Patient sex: F
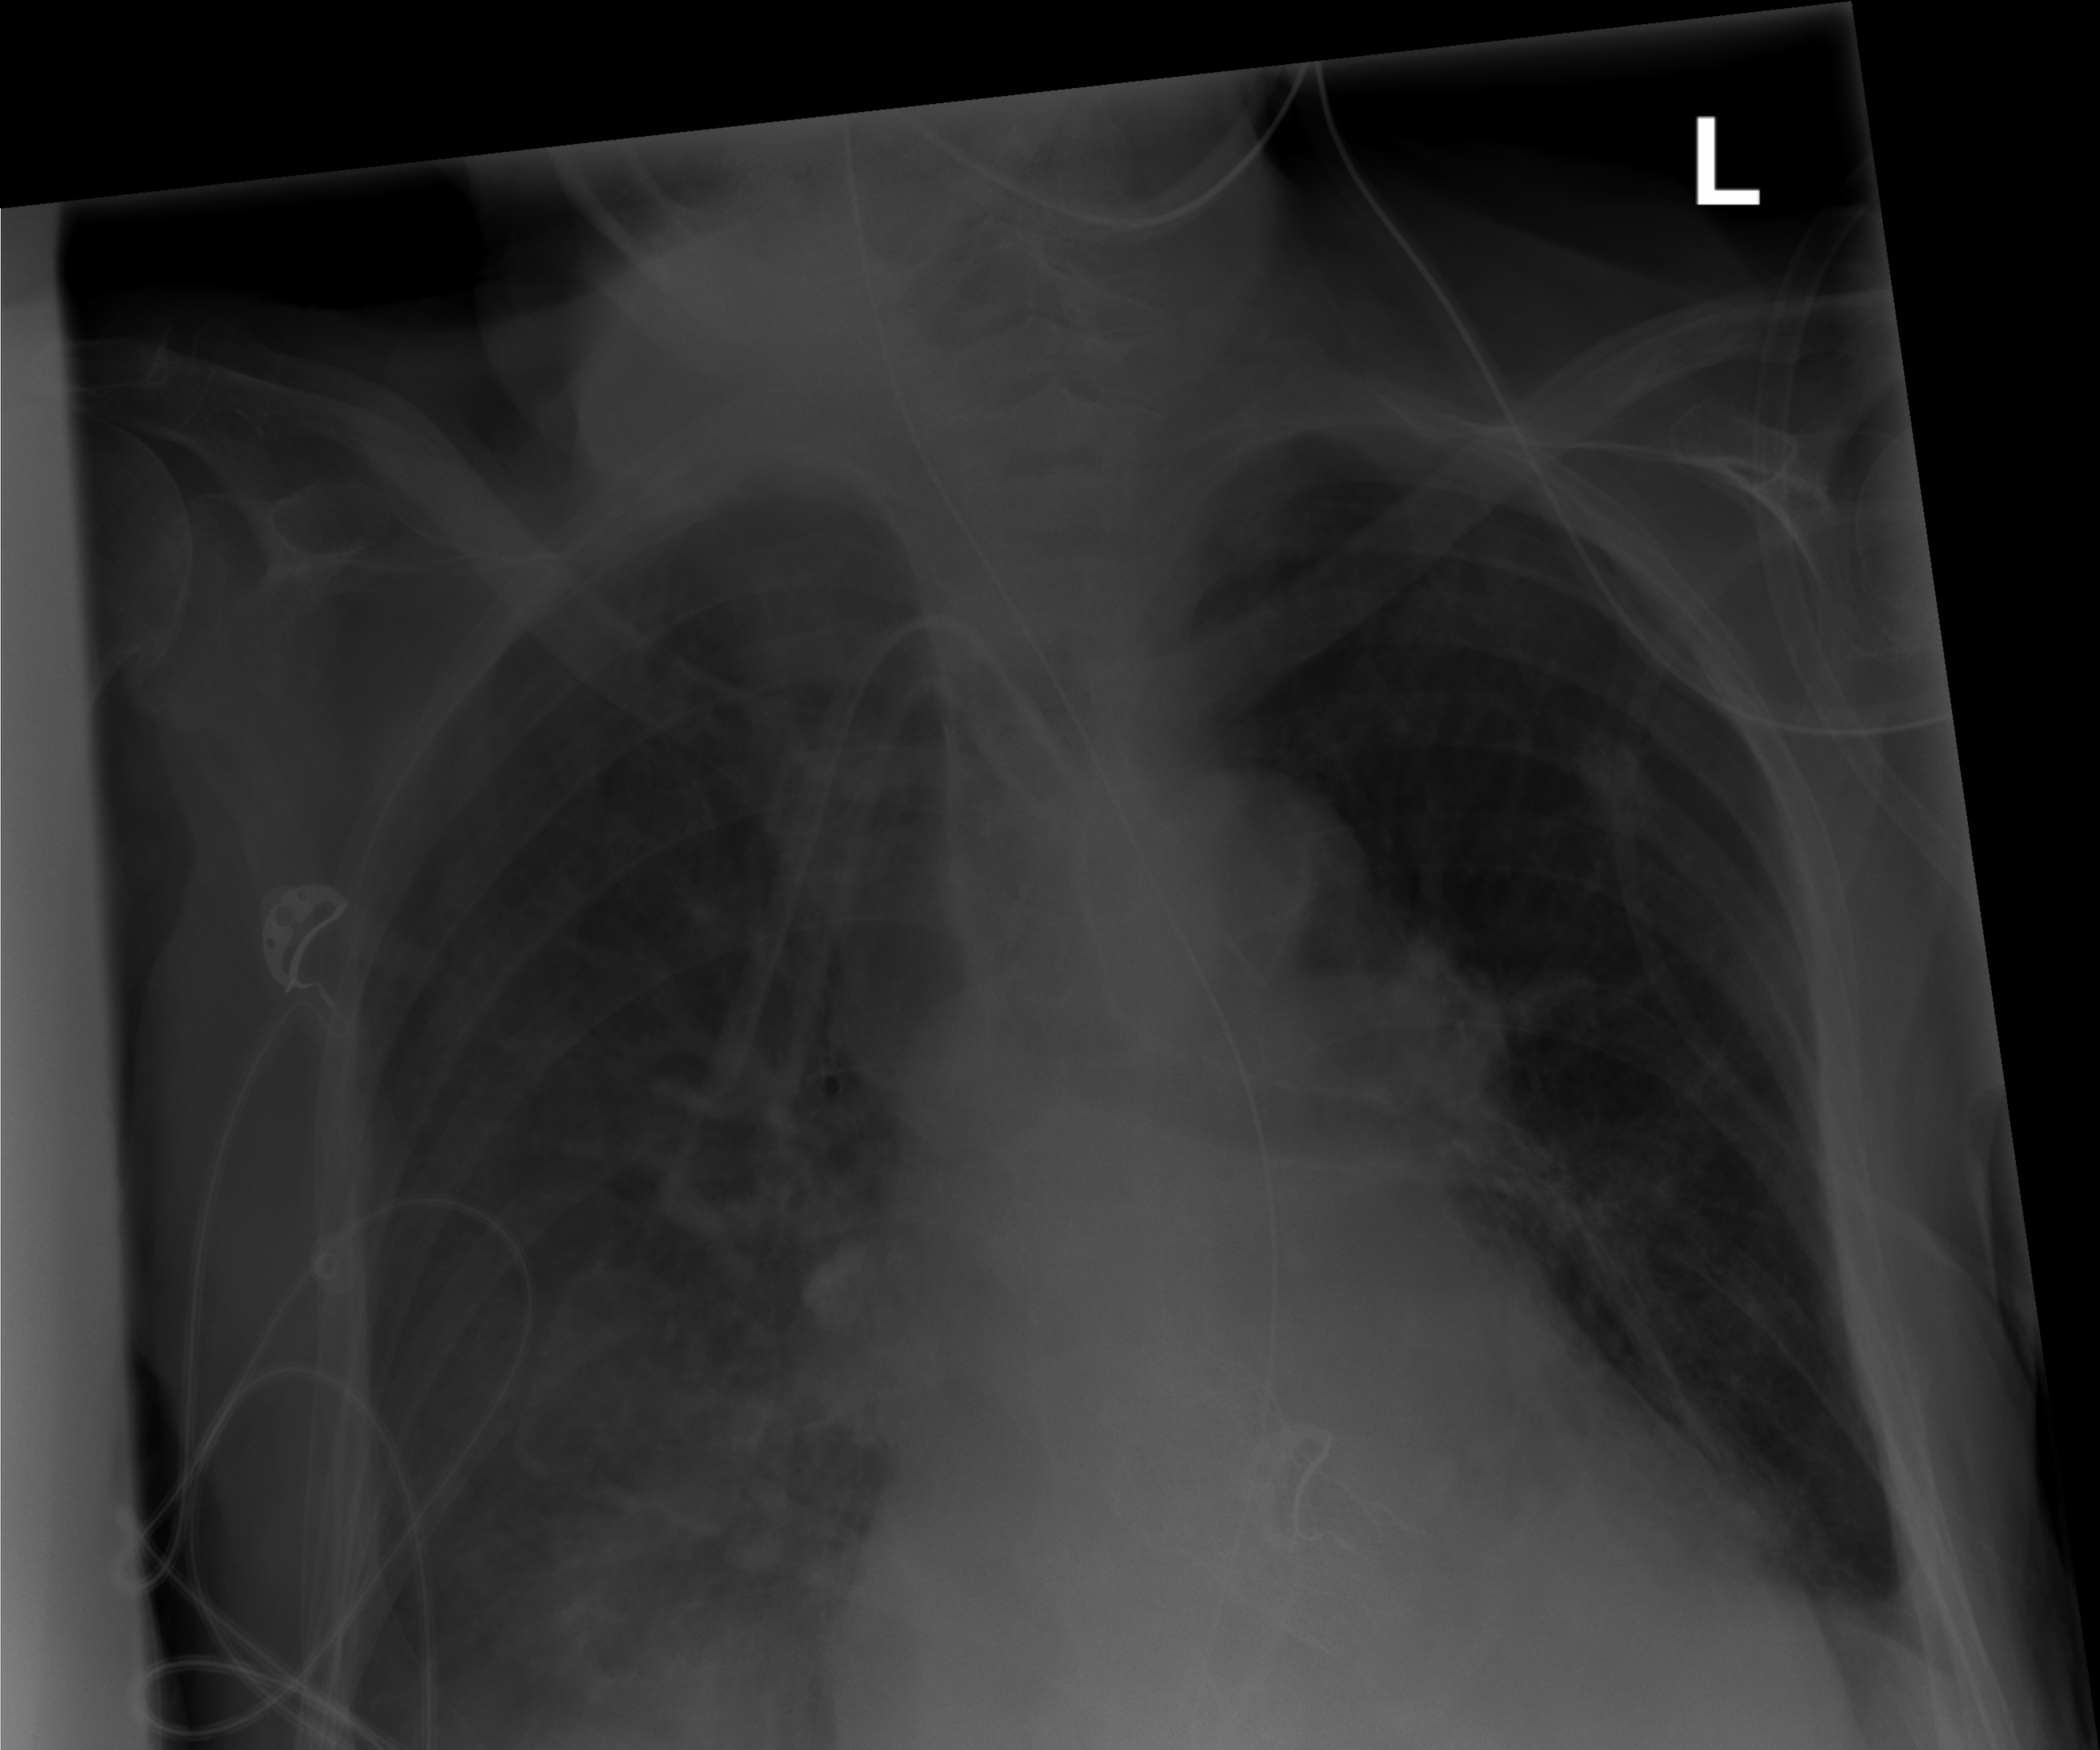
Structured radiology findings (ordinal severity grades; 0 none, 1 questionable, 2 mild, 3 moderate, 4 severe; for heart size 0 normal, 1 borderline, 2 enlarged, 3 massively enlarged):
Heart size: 2
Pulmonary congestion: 0
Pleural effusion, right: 2
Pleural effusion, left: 2
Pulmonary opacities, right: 1
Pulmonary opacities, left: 3
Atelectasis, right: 2
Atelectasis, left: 2